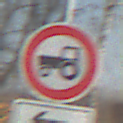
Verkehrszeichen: VerbotKraftfahrzeugeZuegeNichtSchneller25
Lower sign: RichtungsangabeDurchPfeile2
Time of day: MorningAfternoon
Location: Outdoor (Suburban)
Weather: PartlyCloudy
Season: NotSpecified
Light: Natural